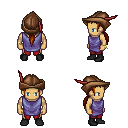
a pixel art fantasy rpg character, male body template, human, tanned skin, chain tabard jacket, red pants, brunette ponytail hairstyle, leather cap, bracelets, black shoes, four views (front, back, left, right), 2x2 character sprite sheet, small pixel art, hard edges, no anti-aliasing